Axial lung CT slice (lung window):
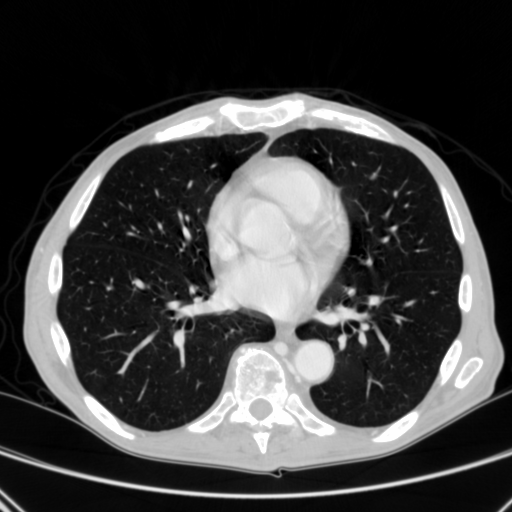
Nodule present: no